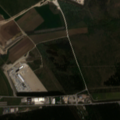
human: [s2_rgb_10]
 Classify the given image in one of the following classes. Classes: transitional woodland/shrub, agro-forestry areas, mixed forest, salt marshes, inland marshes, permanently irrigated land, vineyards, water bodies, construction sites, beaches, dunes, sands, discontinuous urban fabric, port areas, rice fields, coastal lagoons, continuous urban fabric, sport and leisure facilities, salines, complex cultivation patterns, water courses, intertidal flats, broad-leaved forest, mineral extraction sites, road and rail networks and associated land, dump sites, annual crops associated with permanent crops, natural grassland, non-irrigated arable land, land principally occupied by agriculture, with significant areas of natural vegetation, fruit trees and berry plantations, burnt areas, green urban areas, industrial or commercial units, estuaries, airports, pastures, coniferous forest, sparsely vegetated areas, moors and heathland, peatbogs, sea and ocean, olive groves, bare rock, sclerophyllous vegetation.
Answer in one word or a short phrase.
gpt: industrial or commercial units, mineral extraction sites, non-irrigated arable land, complex cultivation patterns, land principally occupied by agriculture, with significant areas of natural vegetation, coniferous forest, transitional woodland/shrub